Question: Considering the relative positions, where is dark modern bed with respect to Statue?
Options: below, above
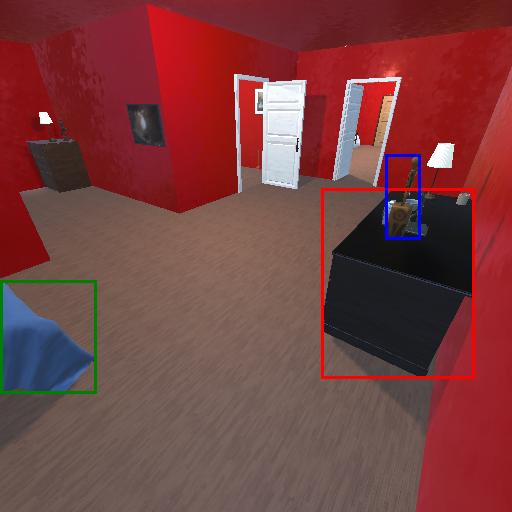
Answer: below